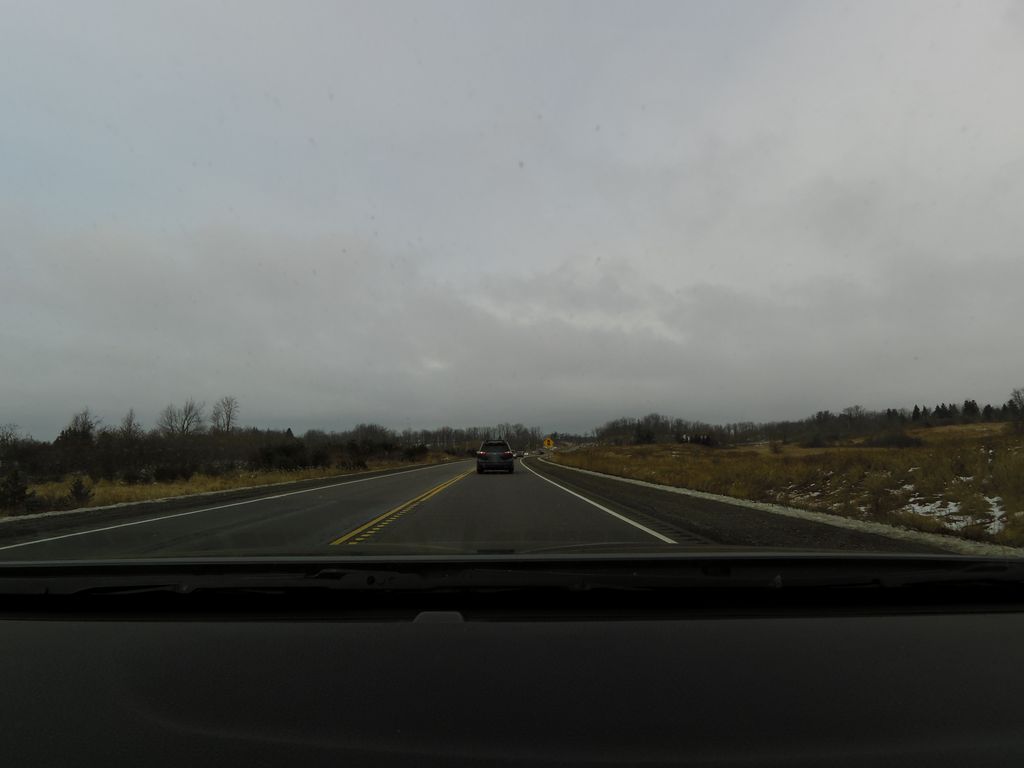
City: hamilton